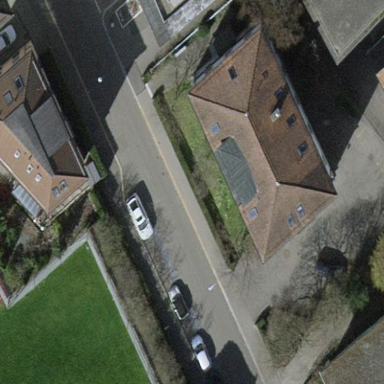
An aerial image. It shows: Parking lane area.